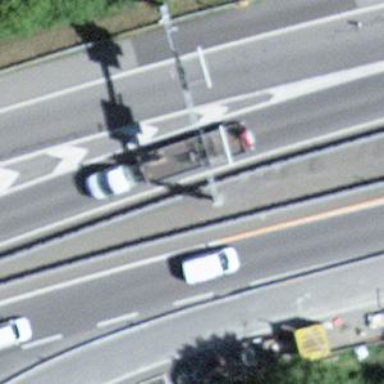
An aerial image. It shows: Traffic sign is depicted in the image.